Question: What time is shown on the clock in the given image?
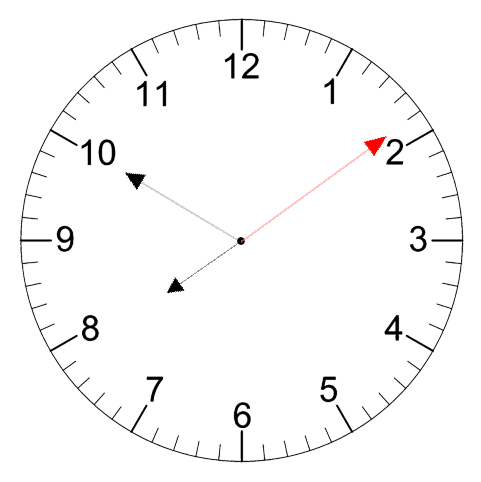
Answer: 07:50:09